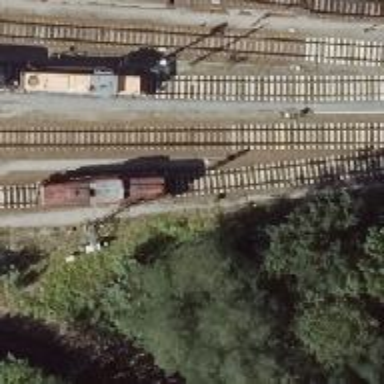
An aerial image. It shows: Railway signal.